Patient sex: M
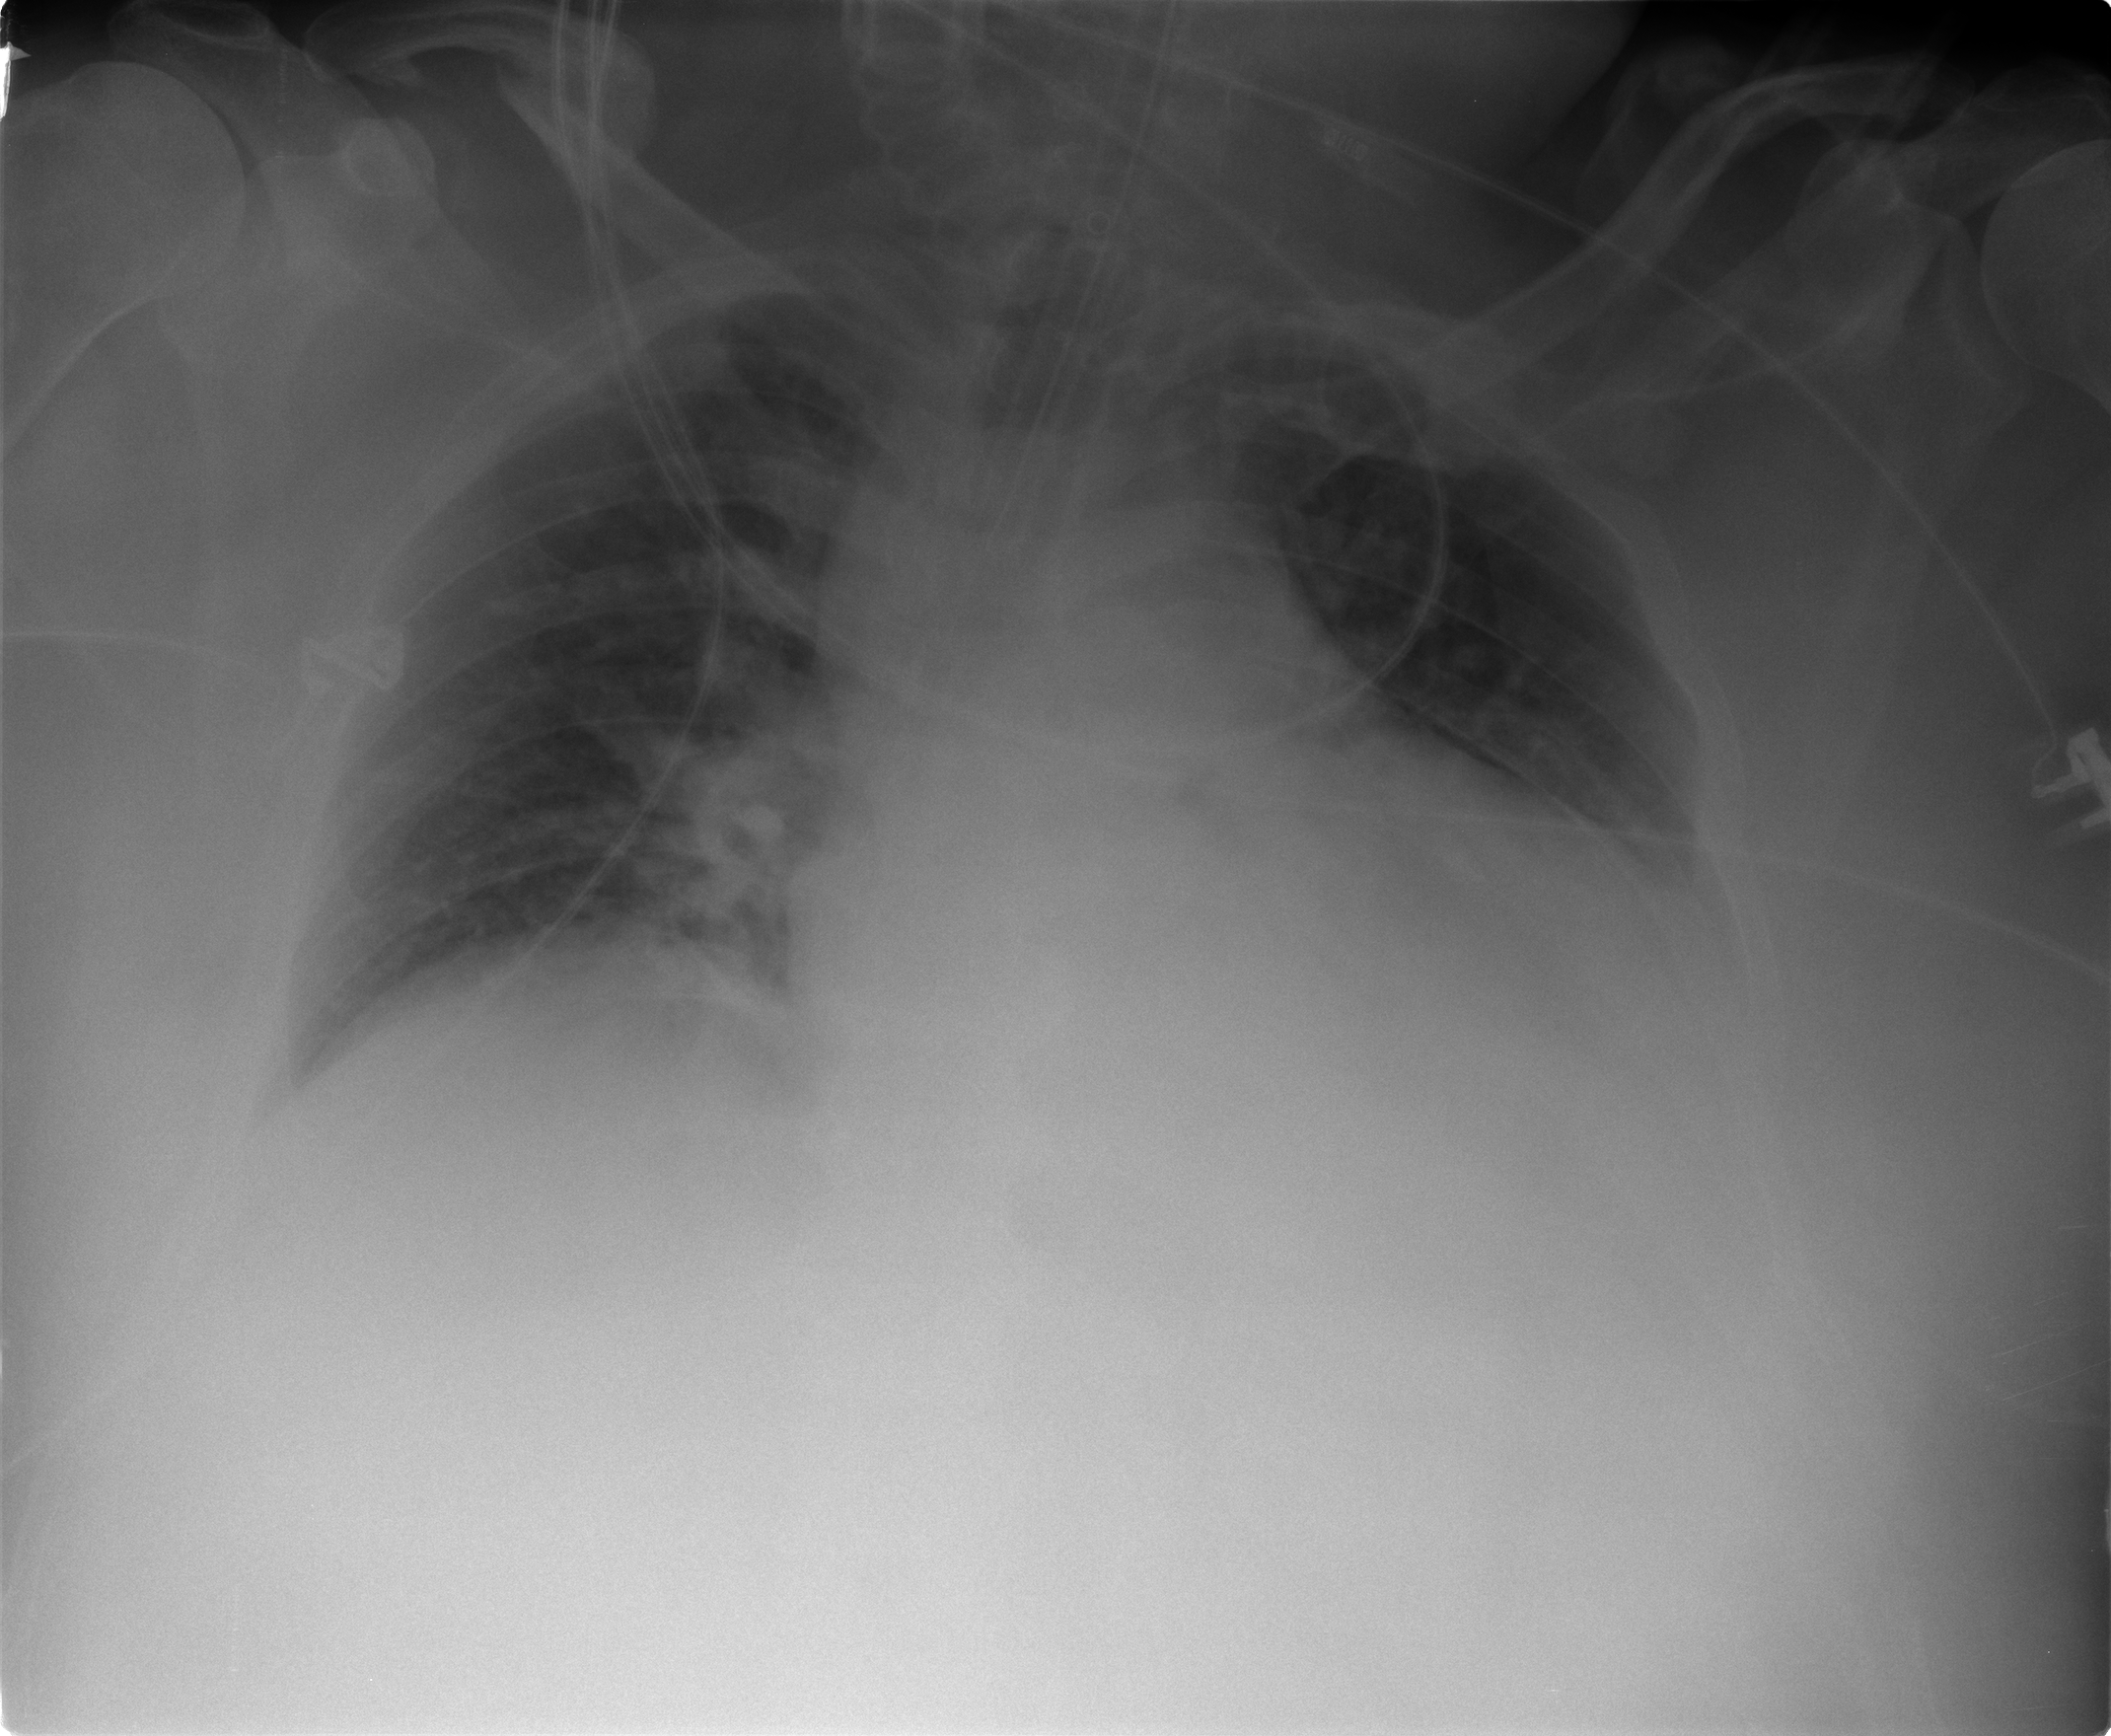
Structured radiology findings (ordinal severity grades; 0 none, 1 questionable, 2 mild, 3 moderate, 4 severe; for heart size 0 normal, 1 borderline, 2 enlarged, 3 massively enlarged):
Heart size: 2
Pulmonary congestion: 2
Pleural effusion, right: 0
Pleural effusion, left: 1
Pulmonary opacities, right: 0
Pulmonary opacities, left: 0
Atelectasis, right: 0
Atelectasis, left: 0